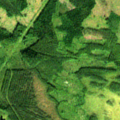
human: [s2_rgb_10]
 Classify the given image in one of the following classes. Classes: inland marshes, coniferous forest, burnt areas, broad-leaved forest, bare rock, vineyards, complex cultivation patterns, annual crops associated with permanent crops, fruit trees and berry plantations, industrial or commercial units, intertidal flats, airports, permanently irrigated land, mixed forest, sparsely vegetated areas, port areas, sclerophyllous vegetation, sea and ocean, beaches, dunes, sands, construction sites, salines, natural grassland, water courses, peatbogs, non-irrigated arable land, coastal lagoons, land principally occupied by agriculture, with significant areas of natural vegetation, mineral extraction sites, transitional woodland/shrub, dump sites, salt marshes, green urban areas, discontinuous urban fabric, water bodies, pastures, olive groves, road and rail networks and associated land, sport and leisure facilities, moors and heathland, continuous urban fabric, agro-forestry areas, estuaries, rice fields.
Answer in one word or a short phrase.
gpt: coniferous forest, mixed forest, transitional woodland/shrub, peatbogs